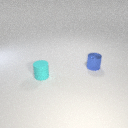
small blue metal cylinder behind small cyan rubber cylinder